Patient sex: F
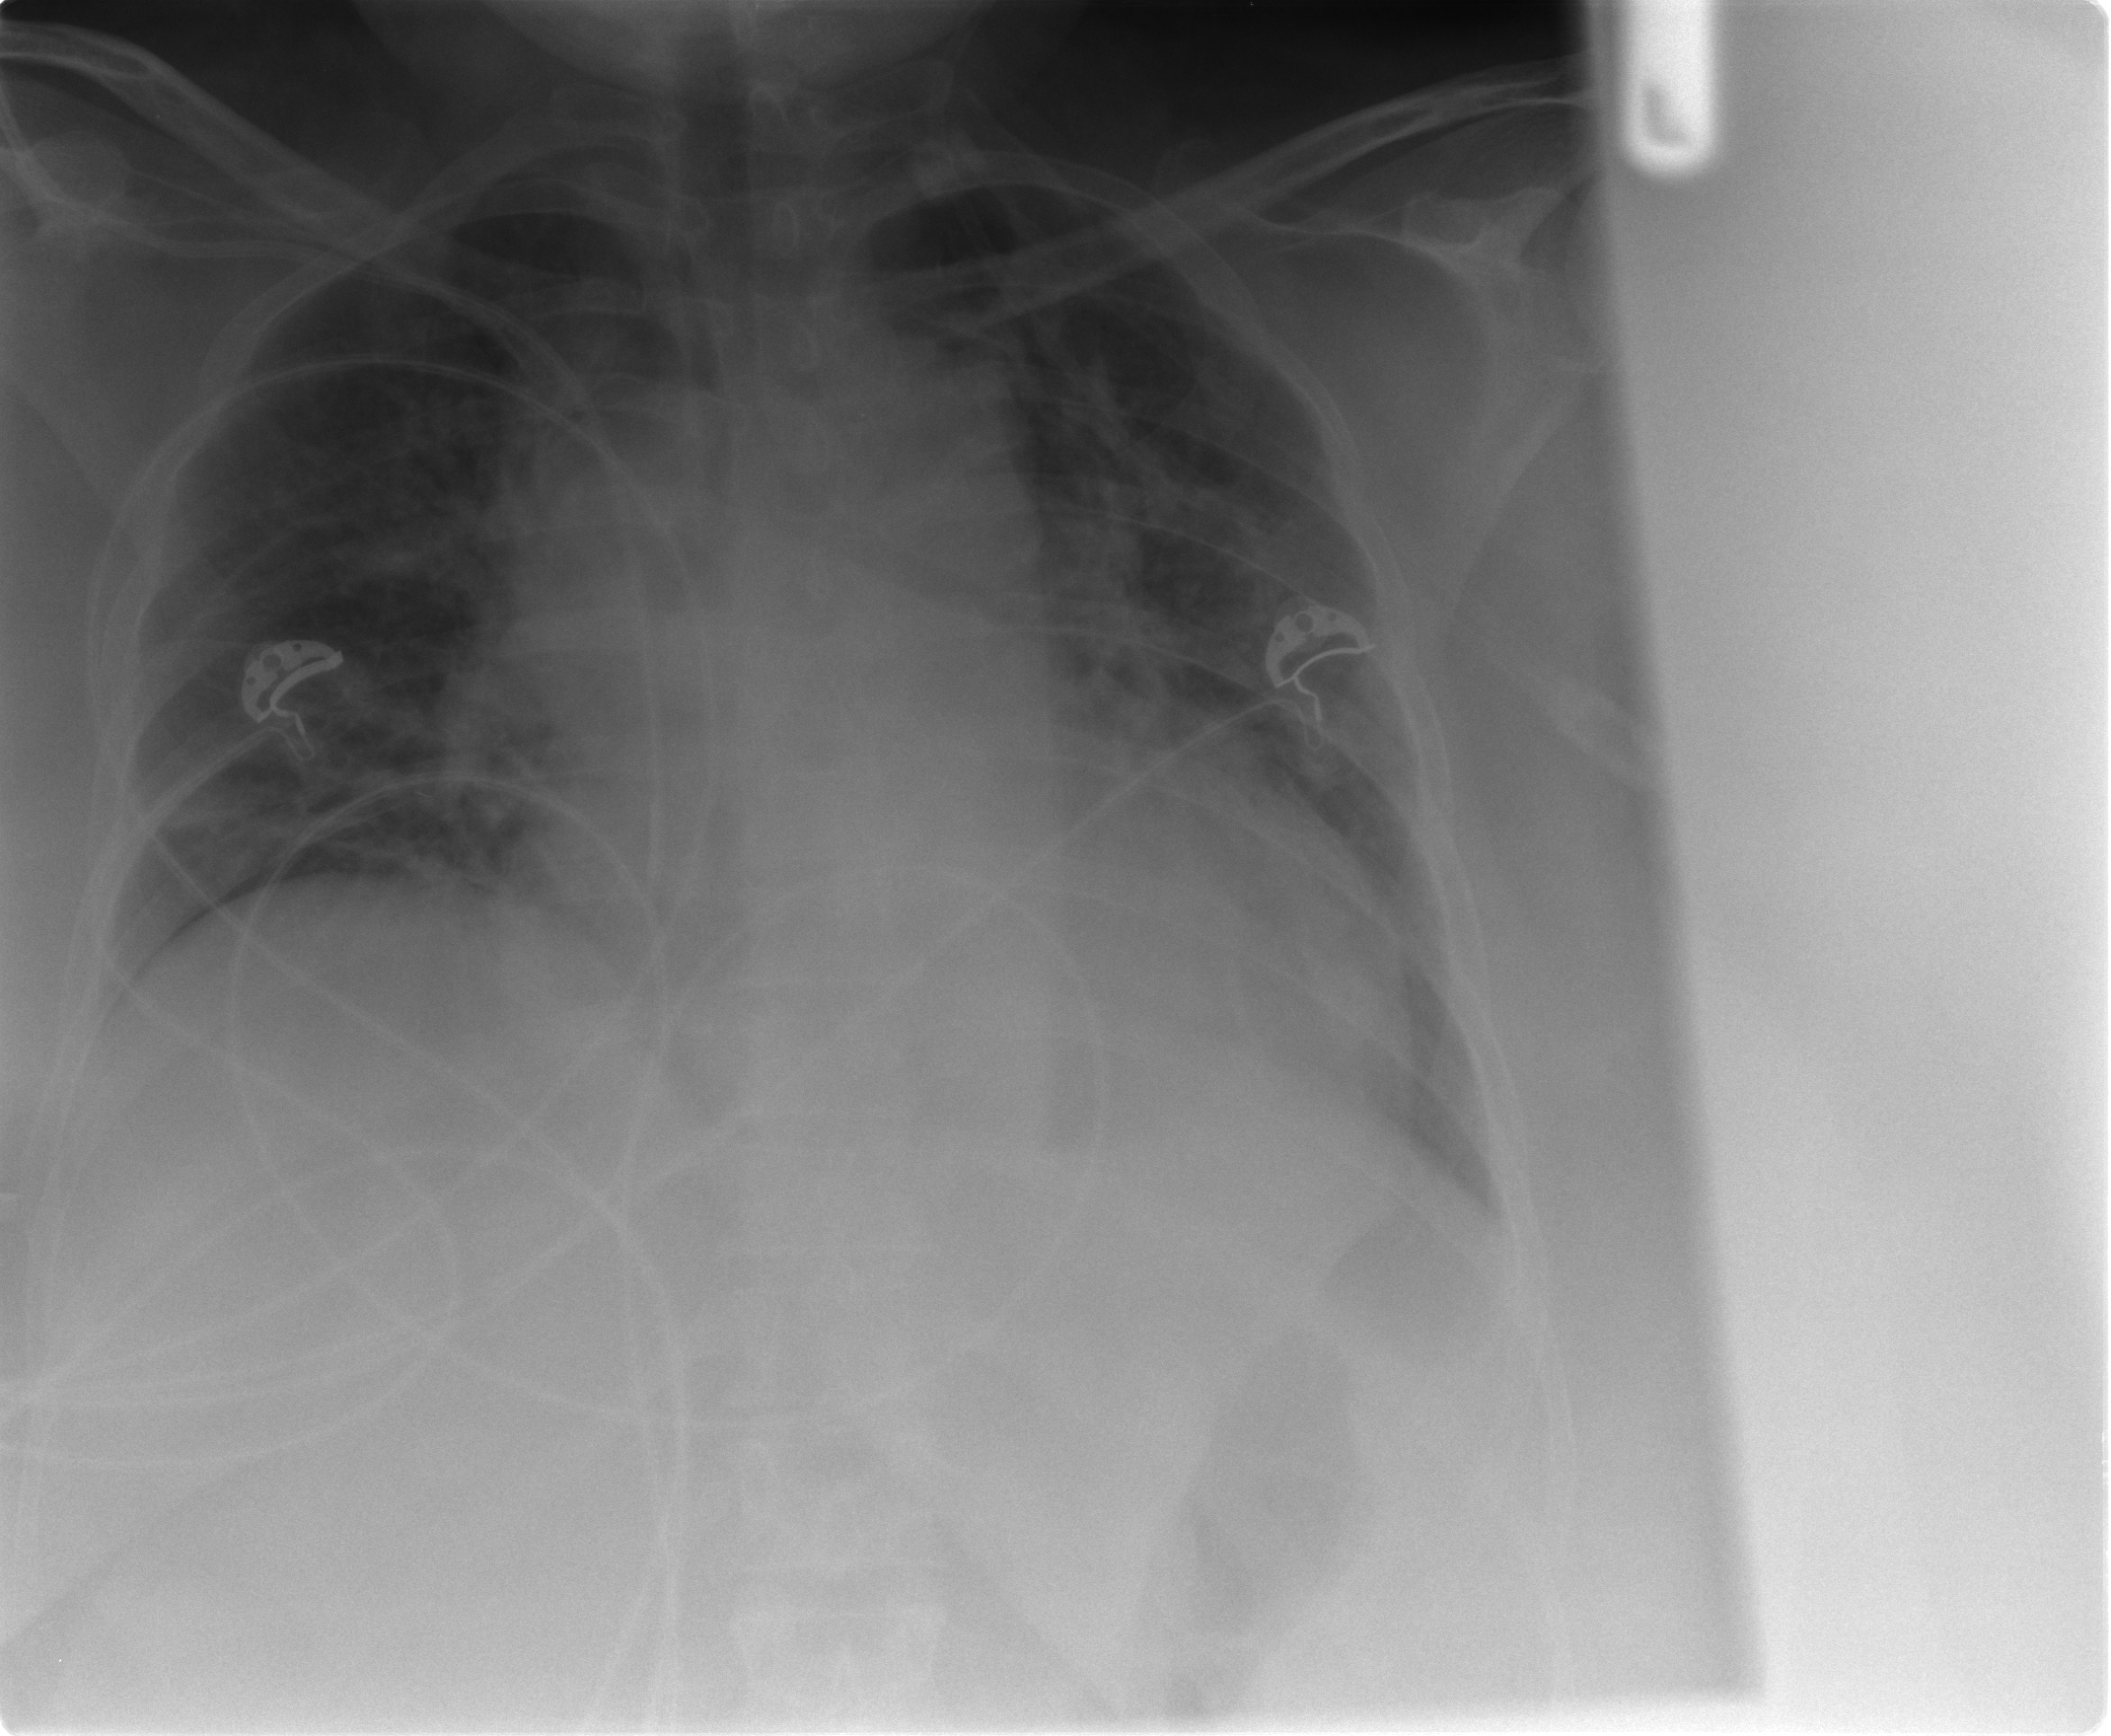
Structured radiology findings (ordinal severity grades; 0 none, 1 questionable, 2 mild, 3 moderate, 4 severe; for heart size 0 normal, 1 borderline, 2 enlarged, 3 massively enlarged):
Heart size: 2
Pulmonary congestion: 3
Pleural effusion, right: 1
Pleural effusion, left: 1
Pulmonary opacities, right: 0
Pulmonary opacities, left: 0
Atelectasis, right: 2
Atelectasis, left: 2